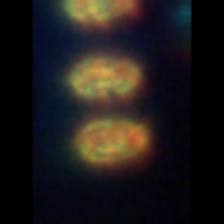
Taxon: Thalassiosira
Group: Diatoms